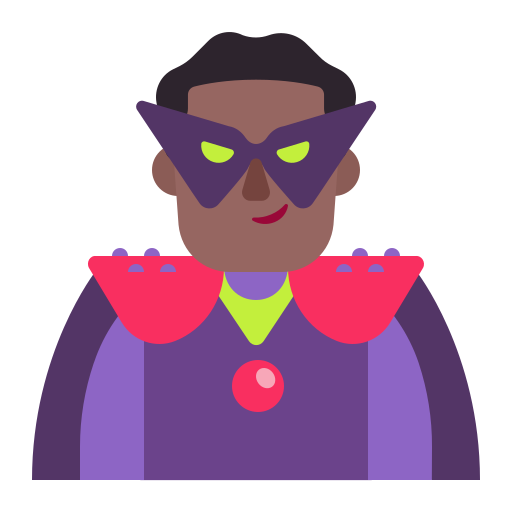
man supervillain flat  dark